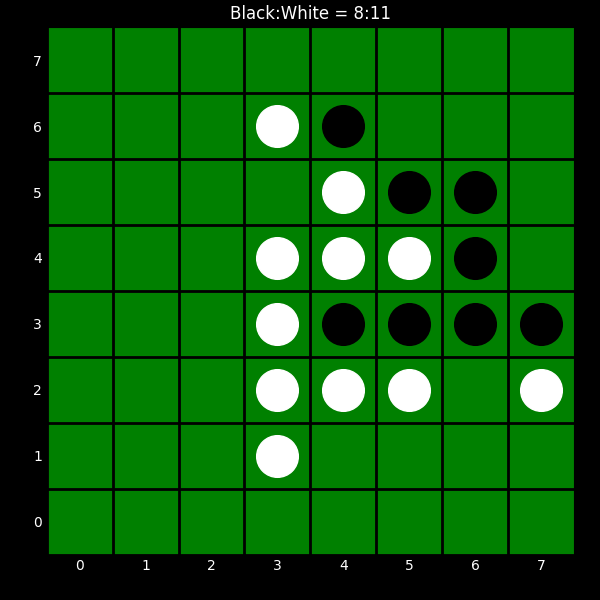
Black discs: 8
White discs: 11